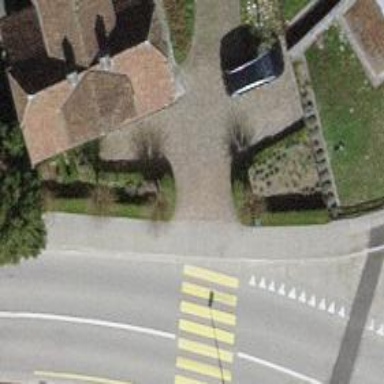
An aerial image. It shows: Sidewalk.